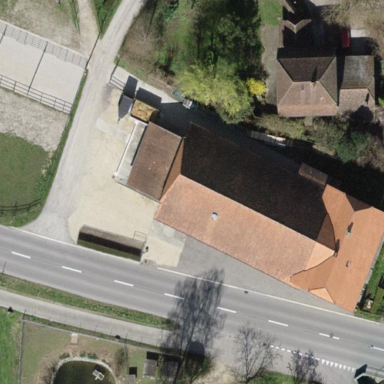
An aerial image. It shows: Farm building.